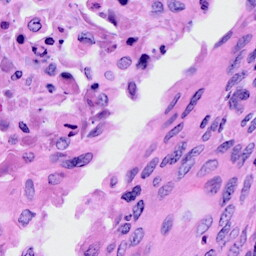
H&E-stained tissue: Cervix